Question: I would like a function to compute the following operation:
I made this function that requires a matrix at its input, and returns the distances between every two lines of it in another matrix.
RGB_dist_full definition:
'''
function[D]=RGB_dist_full(x)
I = nchoosek(1:size(x,1),2);
D = RGB_dist(x(I(:,1),:), x(I(:,2),:));
squareform(D)
end
'''
RGB_dist definition:
'''
function[distance]=RGB_dist(x,y)
distance=sqrt(sum((x-y).^2*[3;4;2],2));
end
'''
Main program looks like this:
'''
clc
clear all
rgbImage = imread('peppers.png');
K=6;
N=uint64(K*2);
rgb_columns = reshape(rgbImage, [], 3);
[unique_colors, m, n] = unique(rgb_columns, 'rows','stable');
color_counts = accumarray(n, 1);
[max_count, idx] = max(color_counts);
Imgsize=size(rgbImage);
U=unique_colors(1:N,:)
size(U)
x=[62,29,64;
63,31,62;
65,29,60;
63,29,62;
63,31,62;];
RGB_dist_full(x);
RGB_dist_full(U);
'''
Why do I get 'Error using *
MTIMES is not fully supported for
integer classes. At least one input
must be scalar.
To compute elementwise TIMES, use
TIMES (.*) instead.' for the second call of the function, whereas the first one returns the desired output?
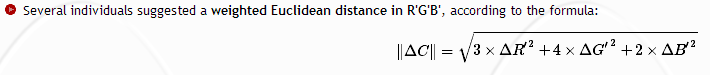
Answer: For these types of calculations you want to cast to 'double' precision , because 'sqrt(integer)' is usually not an integer. For that just 'double(rgbImage)' immediately after reading the image will do.